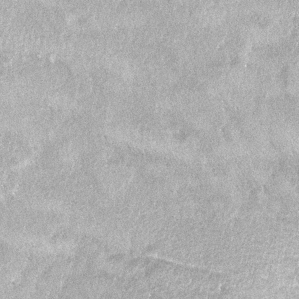
Label: frost